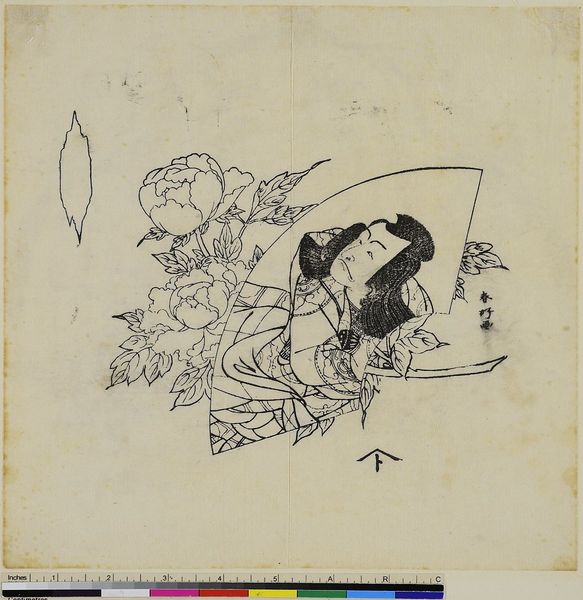
Künstler: Katsukawa Shunk&#x14D;
Standort: Hamburg
Institution: Museum für Kunst und Gewerbe Hamburg
Schlagwörter: blume, blumen, fächer, mensch, gewand, holzschnitt, grimmig, pfingstrose, strauß, druckgraphik, druckgrafik, loch, zeit, schauspieler, pfeil, schauspielerin, asiate, schwarzlinienschnitt, kabuki, edo, reproduktionen, druckerzeugnisse, schwarzdruck, blüte, päonie, schwarzliniendruck, schwarzlinientechnik